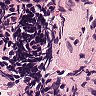
Metastatic tissue present: no